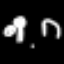
Label: palm tree